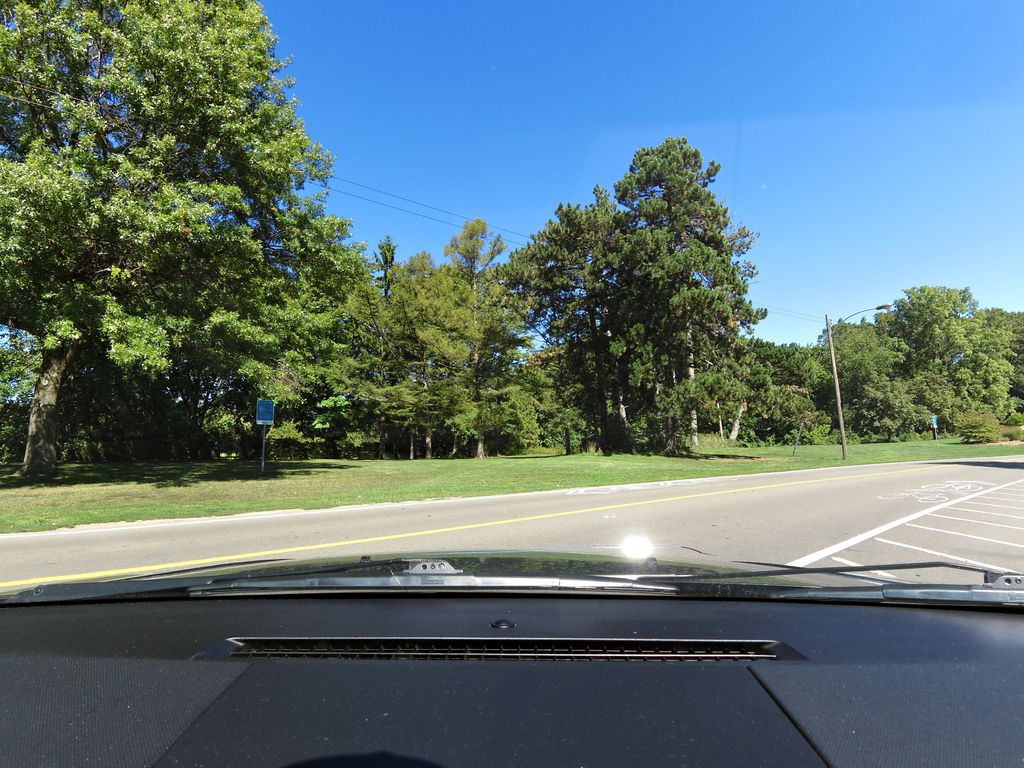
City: hamilton